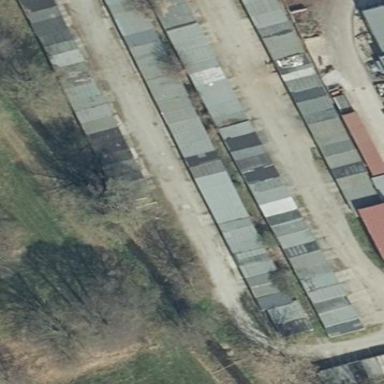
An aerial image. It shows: Flat roofed garages.